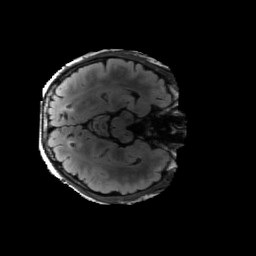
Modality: FLAIR
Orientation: axial
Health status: ill
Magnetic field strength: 3 T